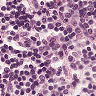
Metastatic tissue present: no